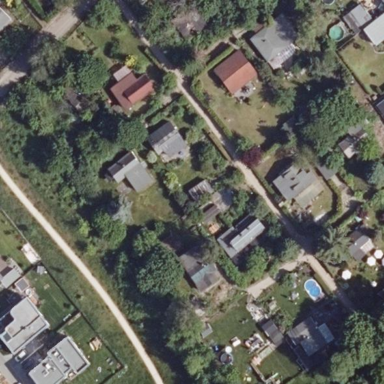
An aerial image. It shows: Allotments area.